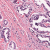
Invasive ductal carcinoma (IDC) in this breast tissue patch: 1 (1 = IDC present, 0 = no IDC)